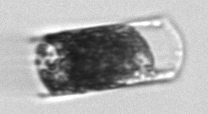
Label: Hemiaulus